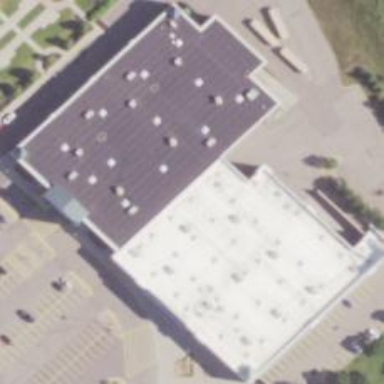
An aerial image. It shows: Retail building.